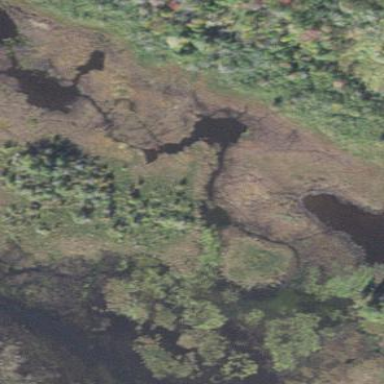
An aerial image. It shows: Swampy wetland area.